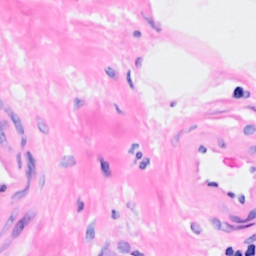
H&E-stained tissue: Breast